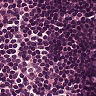
Metastatic tissue present: no